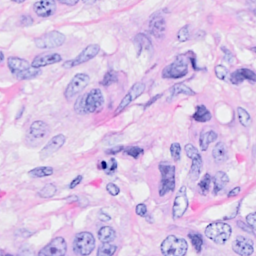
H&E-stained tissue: Breast